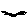
Label: bird